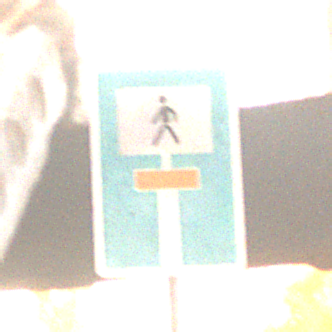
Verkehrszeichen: SackgasseFussgaengerDurchlaessig
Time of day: SunriseSunset
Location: Roofed (Suburban)
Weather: Clear
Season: NotSpecified
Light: Natural